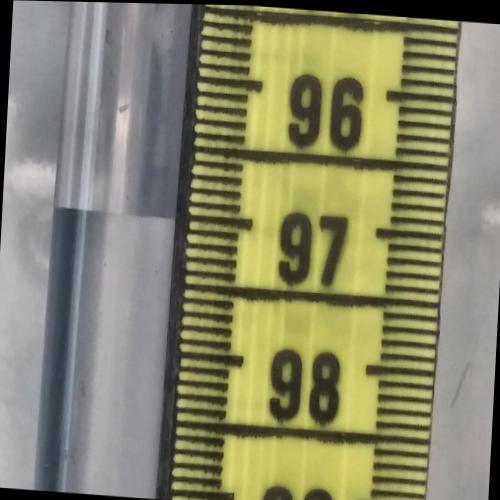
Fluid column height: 13.6 cm